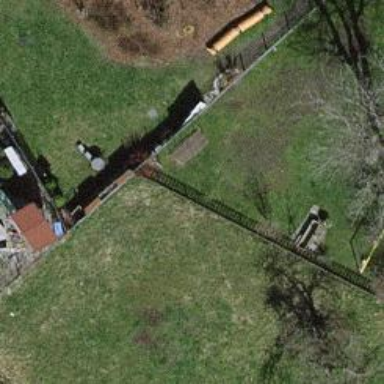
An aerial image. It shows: Fence is in the image.